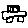
Label: car